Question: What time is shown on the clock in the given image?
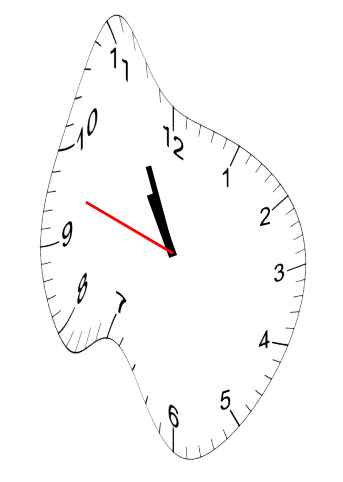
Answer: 10:55:48